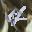
Label: 4